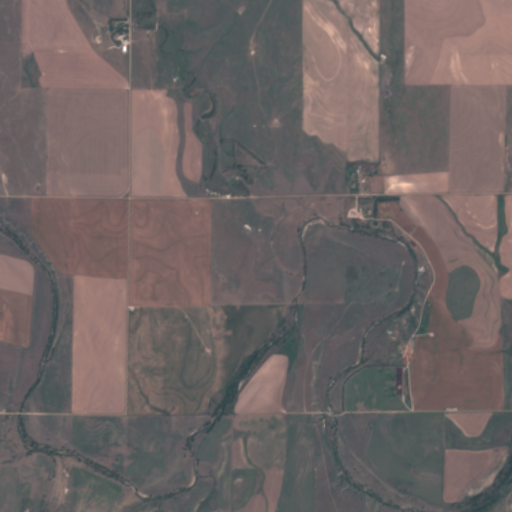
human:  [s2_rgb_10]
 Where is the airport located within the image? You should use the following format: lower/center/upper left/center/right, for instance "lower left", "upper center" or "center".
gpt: There is no airport in the image.